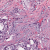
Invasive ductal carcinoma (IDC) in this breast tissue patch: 1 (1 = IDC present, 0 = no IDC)